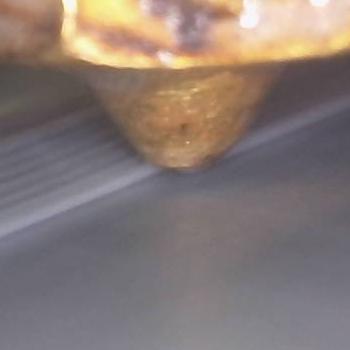
Flow rate: 49%